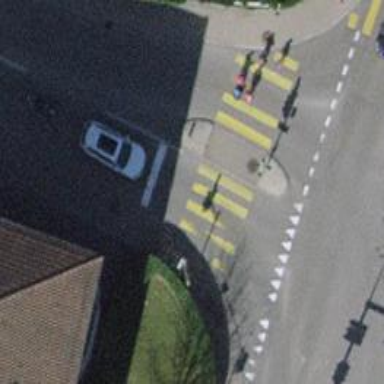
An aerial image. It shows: Road crossing with traffic signals and pedestrian island.